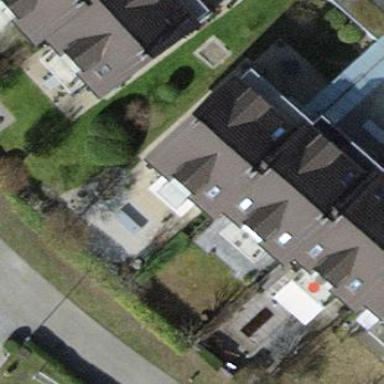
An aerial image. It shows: Terrace building.